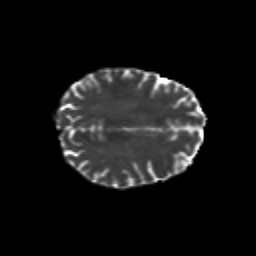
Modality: T2w
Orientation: axial
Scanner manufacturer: siemens
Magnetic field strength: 3 T
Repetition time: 6.8 s
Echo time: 0.093 s